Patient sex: M
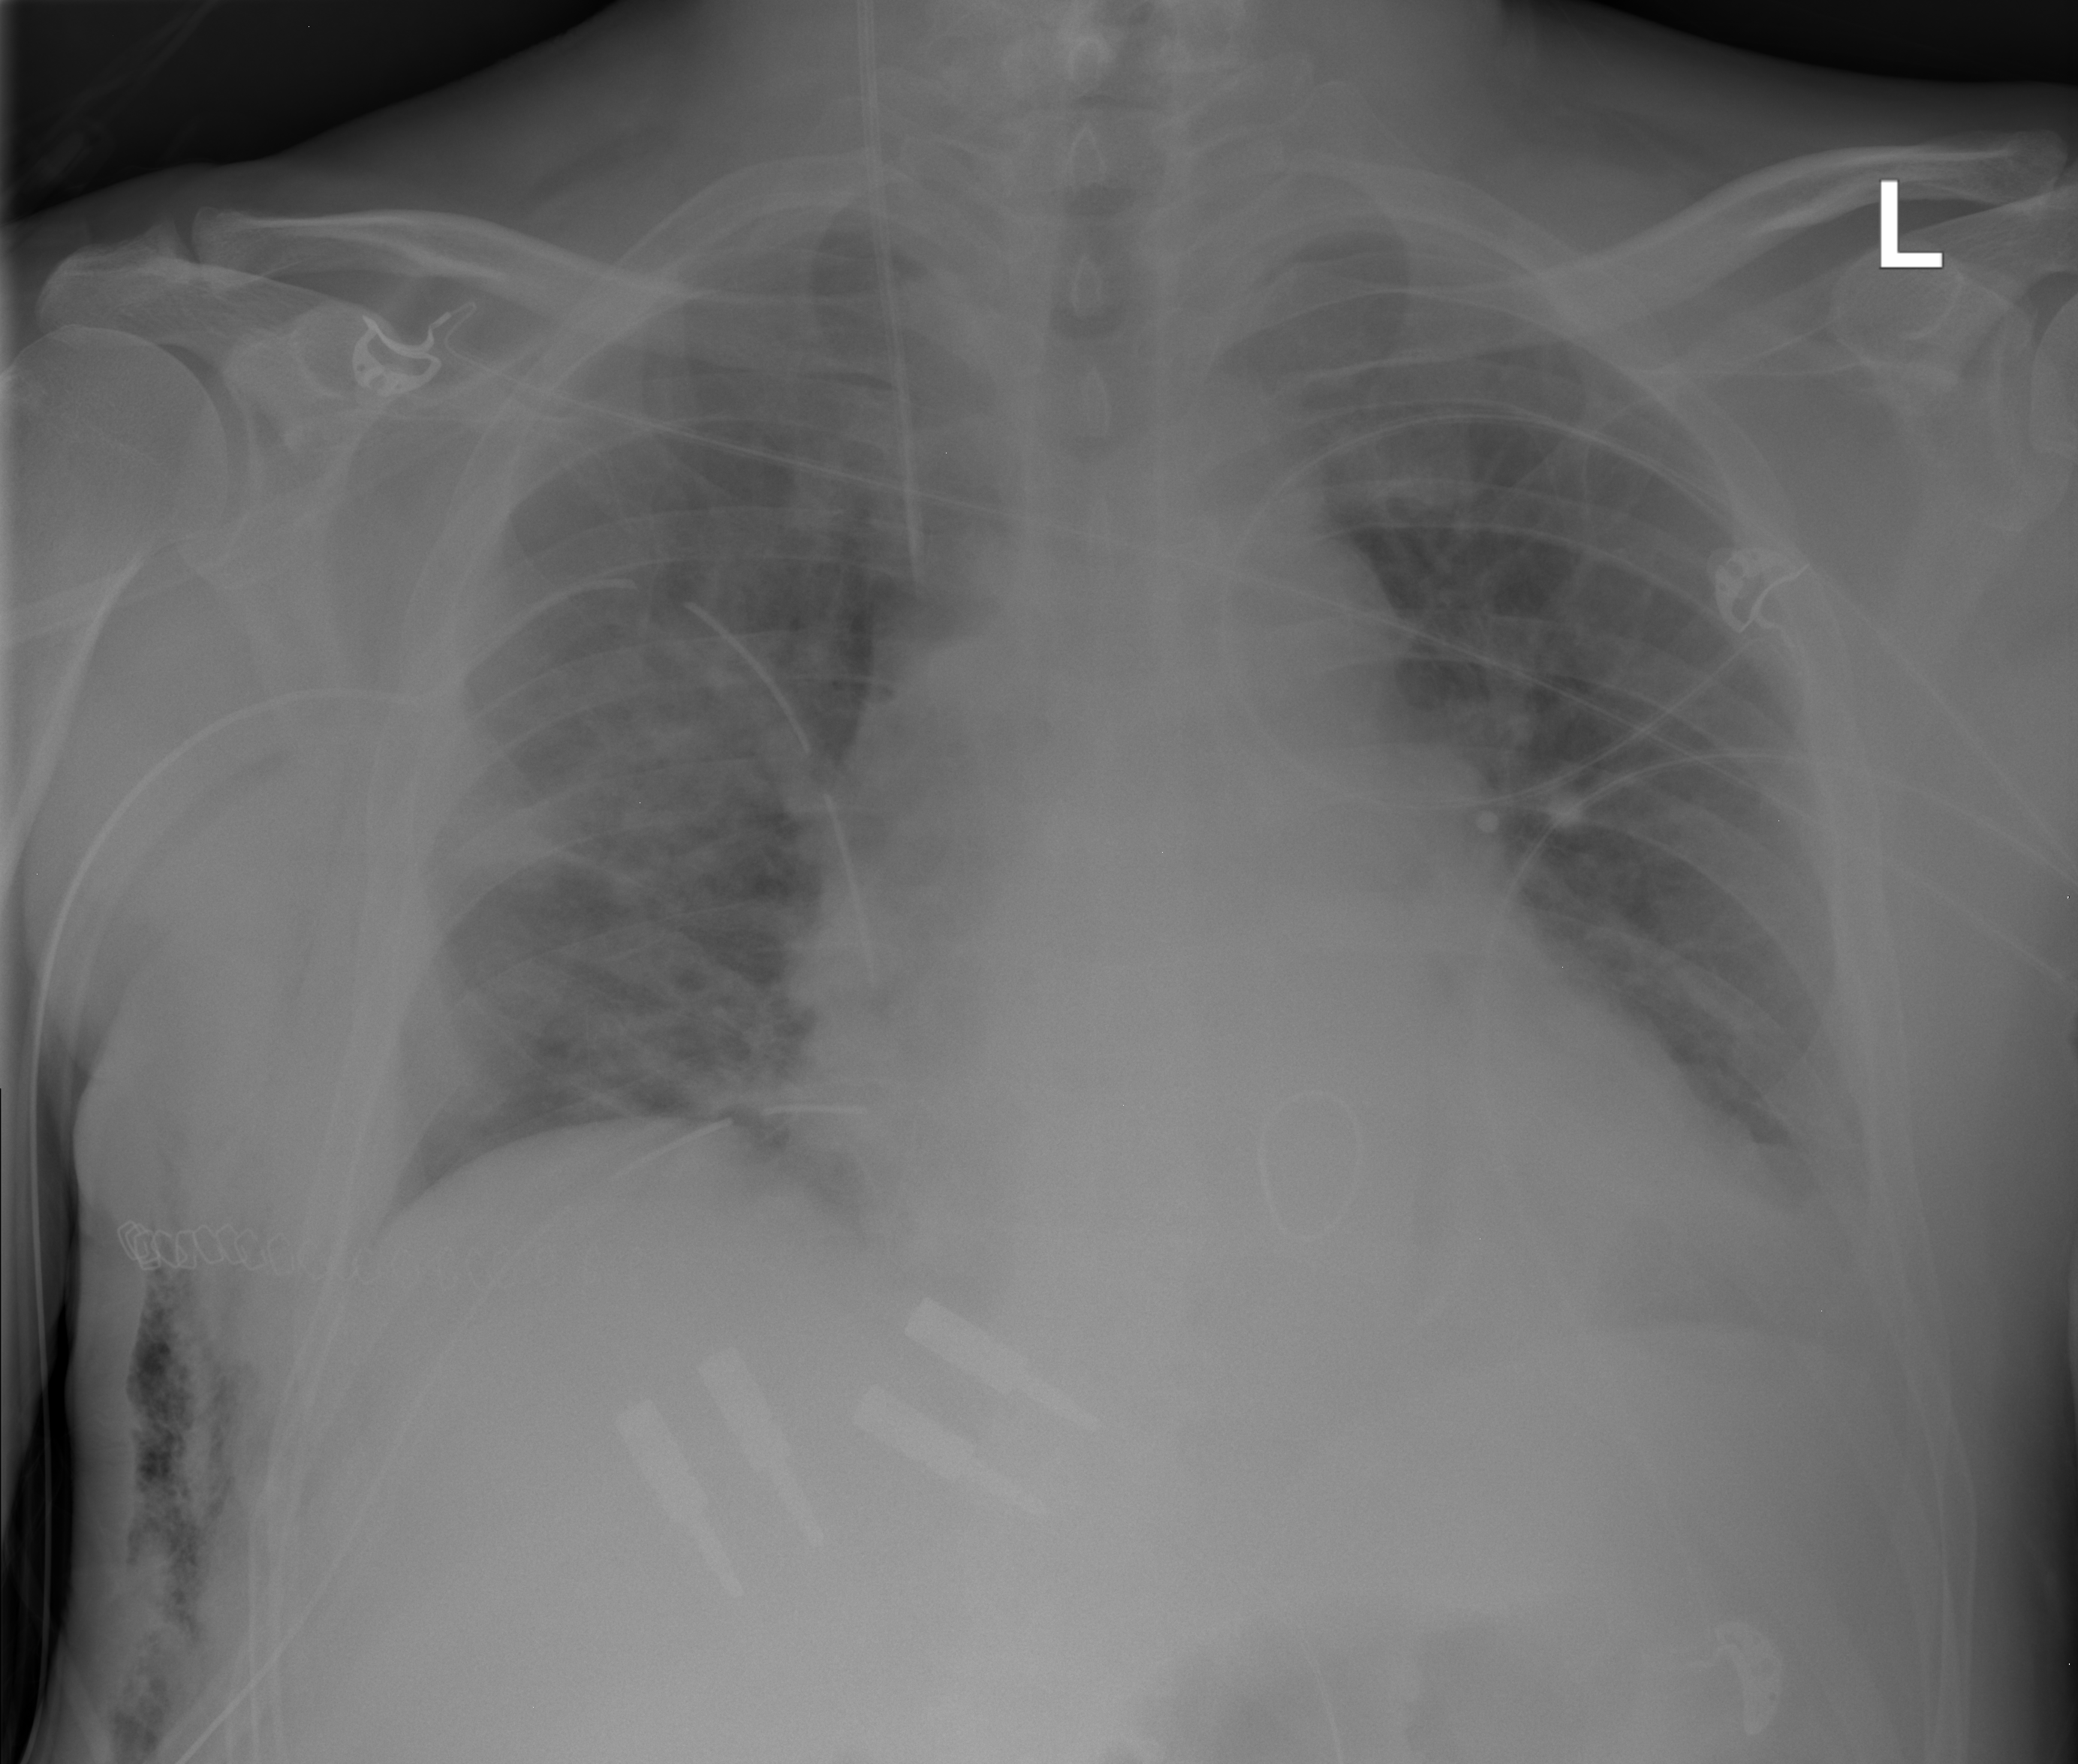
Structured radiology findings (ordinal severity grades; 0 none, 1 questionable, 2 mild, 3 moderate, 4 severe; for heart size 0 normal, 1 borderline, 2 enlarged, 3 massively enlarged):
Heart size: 2
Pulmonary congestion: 2
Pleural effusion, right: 0
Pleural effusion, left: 1
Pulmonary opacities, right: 0
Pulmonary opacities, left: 0
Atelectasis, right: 2
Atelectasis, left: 2